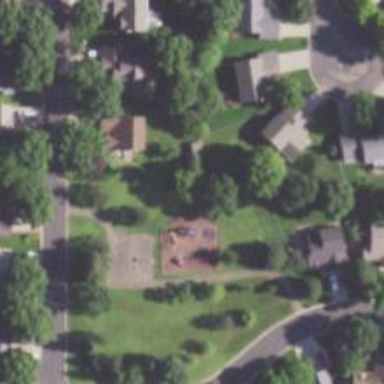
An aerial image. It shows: Playground with roundabout.